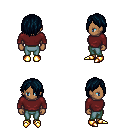
a pixel art fantasy rpg character, female body template, human, dark skin, maroon long-sleeve shirt, teal pants, raven bangs hairstyle, gold boots, four views (front, back, left, right), 2x2 character sprite sheet, small pixel art, hard edges, no anti-aliasing